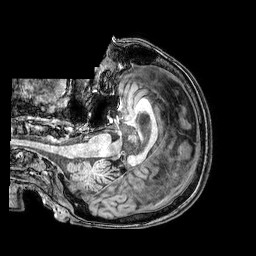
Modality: T1w
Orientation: axial
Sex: female
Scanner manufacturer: philips
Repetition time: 0.008128 s
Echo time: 0.00373 s